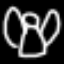
Label: angel